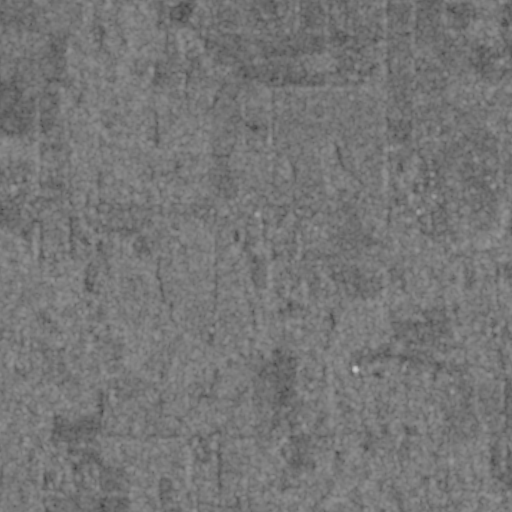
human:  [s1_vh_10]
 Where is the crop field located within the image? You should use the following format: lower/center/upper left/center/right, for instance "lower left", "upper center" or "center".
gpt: The crop field is located in the upper of the image.
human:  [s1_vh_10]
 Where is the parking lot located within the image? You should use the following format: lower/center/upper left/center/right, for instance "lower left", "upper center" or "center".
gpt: There is no parking lot in the image.

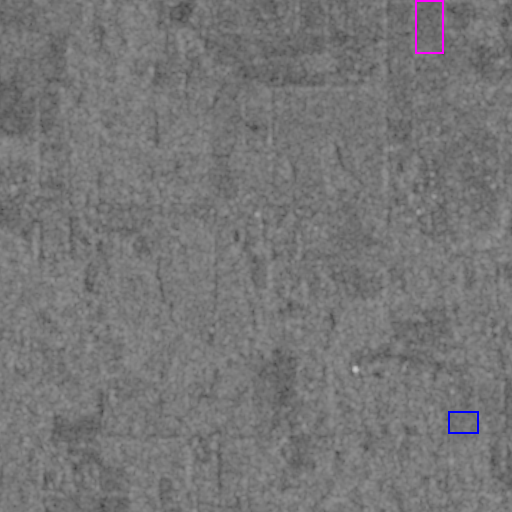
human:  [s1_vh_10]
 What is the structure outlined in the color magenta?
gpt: The structure outlined in magenta is a crop field.
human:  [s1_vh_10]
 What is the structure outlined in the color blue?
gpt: The structure outlined in blue is a park.
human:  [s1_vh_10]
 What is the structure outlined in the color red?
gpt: There is no red outline.